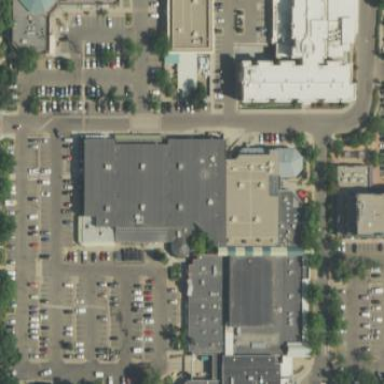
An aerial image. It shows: Retail building housing hardware shop.